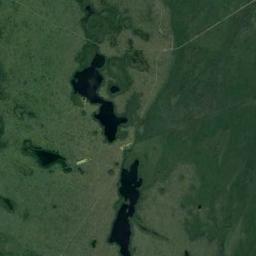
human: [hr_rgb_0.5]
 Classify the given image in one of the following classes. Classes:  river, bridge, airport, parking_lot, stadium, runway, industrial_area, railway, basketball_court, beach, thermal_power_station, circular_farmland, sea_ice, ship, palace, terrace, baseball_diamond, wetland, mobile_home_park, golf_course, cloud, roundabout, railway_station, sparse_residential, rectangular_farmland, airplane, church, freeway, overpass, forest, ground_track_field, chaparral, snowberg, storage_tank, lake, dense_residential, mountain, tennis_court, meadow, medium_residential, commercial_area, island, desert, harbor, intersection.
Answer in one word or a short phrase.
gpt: wetland